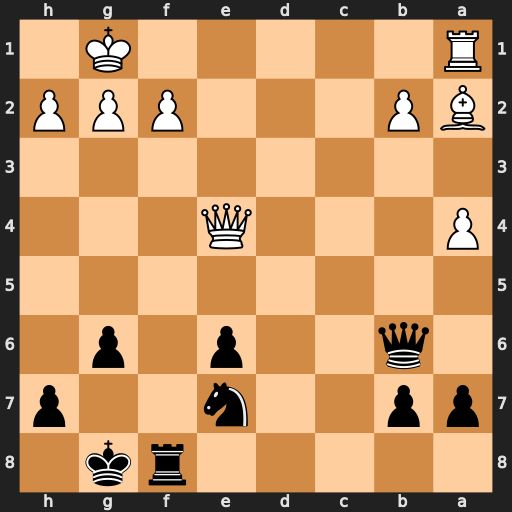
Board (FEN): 5rk1/pp2n2p/1q2p1p1/8/P3Q3/8/BP3PPP/R5K1
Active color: b
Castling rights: -
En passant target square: -
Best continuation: Qxf2+ Kh1 Qf1+ Rxf1 Rxf1#